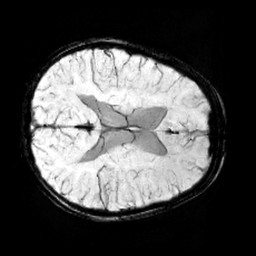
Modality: minIP
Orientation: axial
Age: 9
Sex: male
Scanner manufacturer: siemens
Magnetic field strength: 3 T
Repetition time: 0.027 s
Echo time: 0.02 s